Question:
The red line is UIView that is rotating with anchor point at its center. What I want to achieve is that when I drag my finger around that green circle holding it on the red circle, that red line goes along with the finger. But I can't do that without knowing the angle. How do I count it?
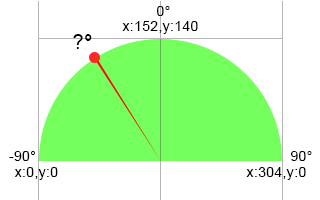
Answer: You can use the Pythagorean theorem to calculate the radius. In this case you know that the center of the circle is at x:152, y:0. Your touch location would be at x1, y1, which gives you enough information to calculate the legs.
In code:
'''
CGPoint center = CGPointMake(152.0f, 0.0f);
CGPoint touchPoint = [gestureRecognizer locationInView:yourView];
float xLeg = fabs(center.x - touchPoint.x);
float yLeg = fabs(touchPoint.y);
angle = atan(xLeg / yLeg);
//float radius = sqrt(pow(xLeg, 2) + pow(yLeg, 2));
'''
Hope it helps!
Note: Edited to reflect change of wording. Original question asked for radius.